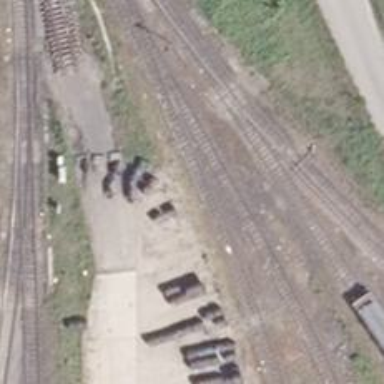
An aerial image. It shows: Railway spur service.